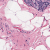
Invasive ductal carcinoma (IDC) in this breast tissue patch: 0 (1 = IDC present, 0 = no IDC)